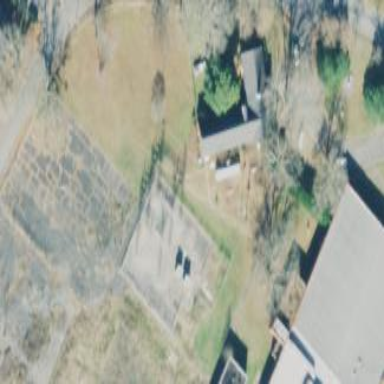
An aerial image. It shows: Industrial substation.